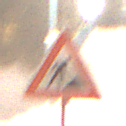
Verkehrszeichen: Arbeitsstelle
Umgebung: Outdoor, Urban
Tageszeit: Night
Wetter: Overcast
Licht: Artificial
Jahreszeit: Winter
Kontrast: MediumContrast